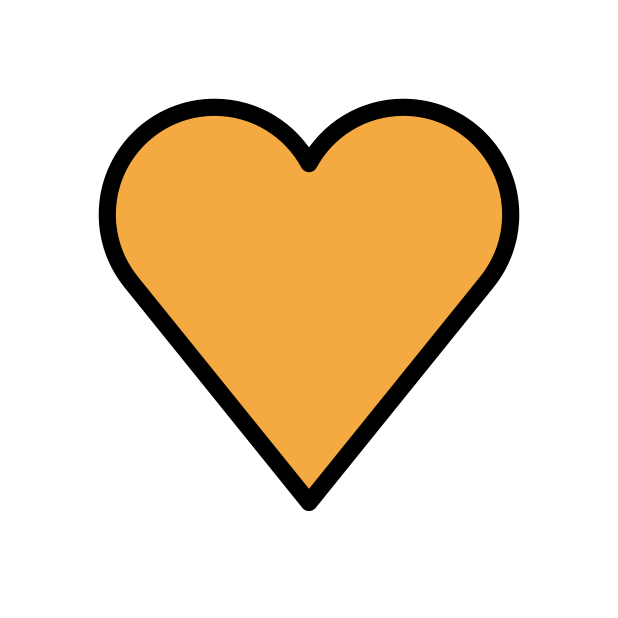
orange heart